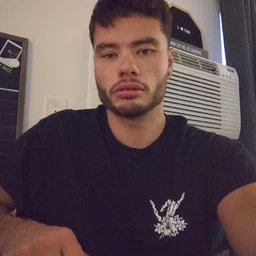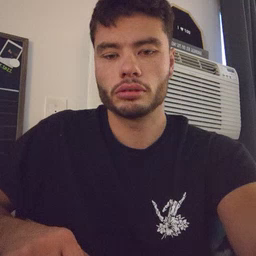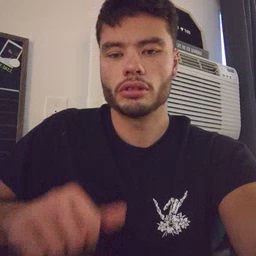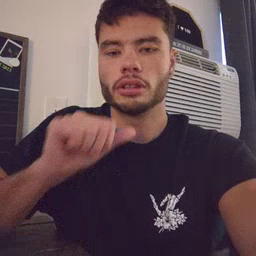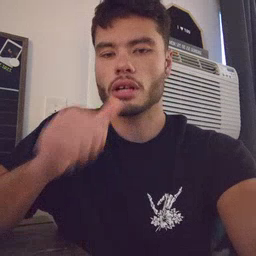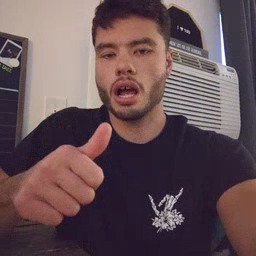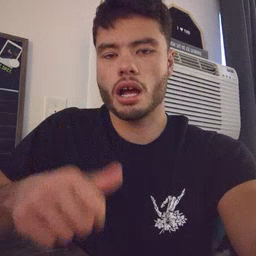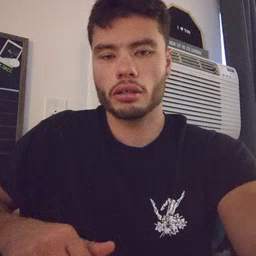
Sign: not